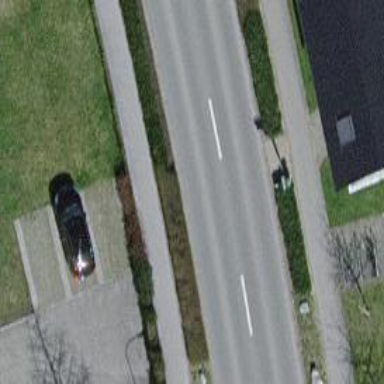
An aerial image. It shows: Public transport stop position.